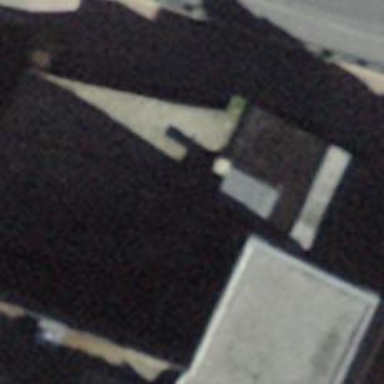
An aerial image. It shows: Clothing store.